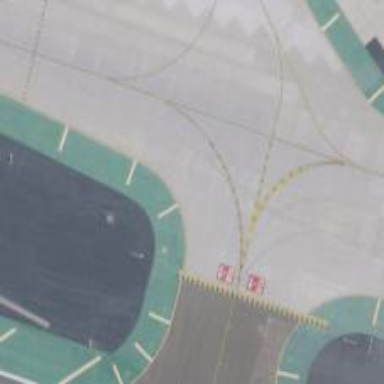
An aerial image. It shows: View of taxiway at the airport.